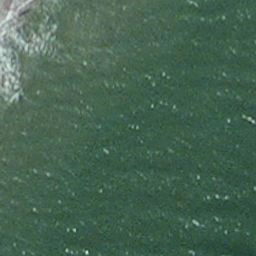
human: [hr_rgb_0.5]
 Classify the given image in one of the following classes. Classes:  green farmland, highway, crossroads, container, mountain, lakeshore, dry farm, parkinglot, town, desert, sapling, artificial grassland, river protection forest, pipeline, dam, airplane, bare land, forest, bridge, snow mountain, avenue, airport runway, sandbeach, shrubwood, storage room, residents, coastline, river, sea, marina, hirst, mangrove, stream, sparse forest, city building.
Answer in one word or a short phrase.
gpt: sea